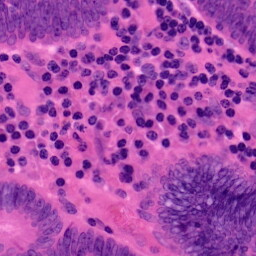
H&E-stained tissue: Colon